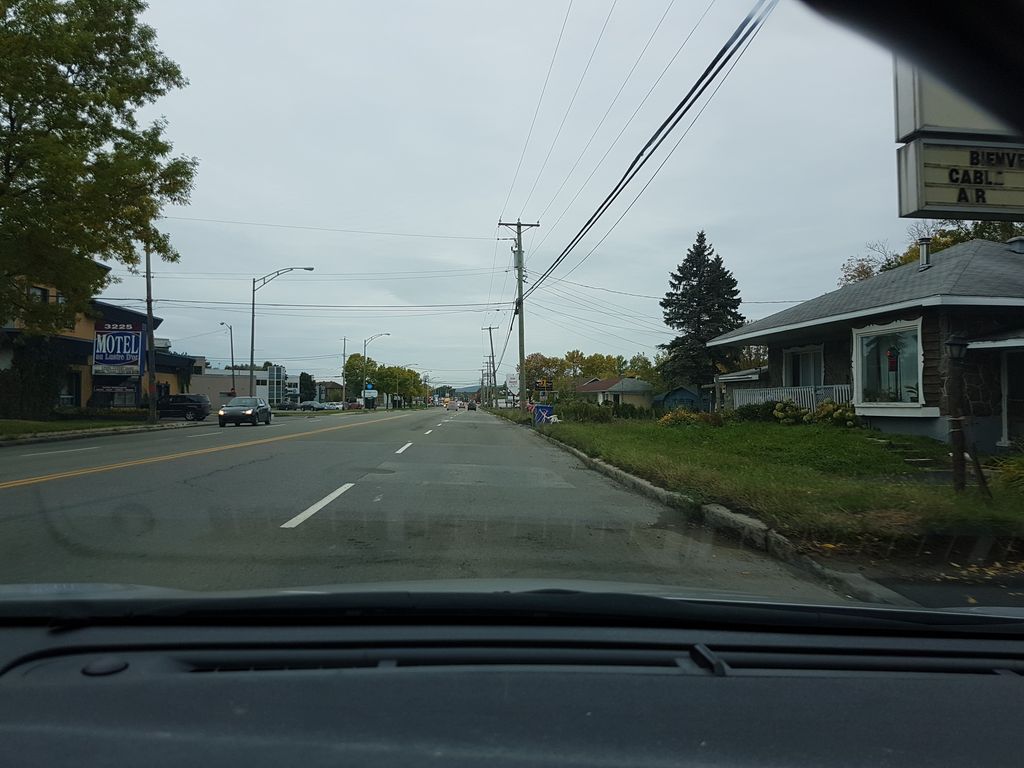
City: quebec_city